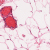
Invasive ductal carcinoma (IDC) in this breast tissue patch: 0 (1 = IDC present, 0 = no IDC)